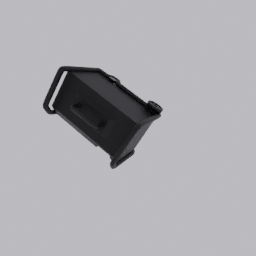
Label: mechanical